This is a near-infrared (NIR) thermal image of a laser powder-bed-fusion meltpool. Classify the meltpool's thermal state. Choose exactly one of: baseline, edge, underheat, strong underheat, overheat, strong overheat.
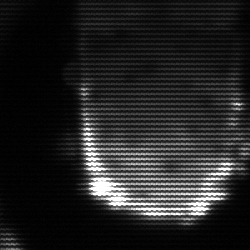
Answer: baseline